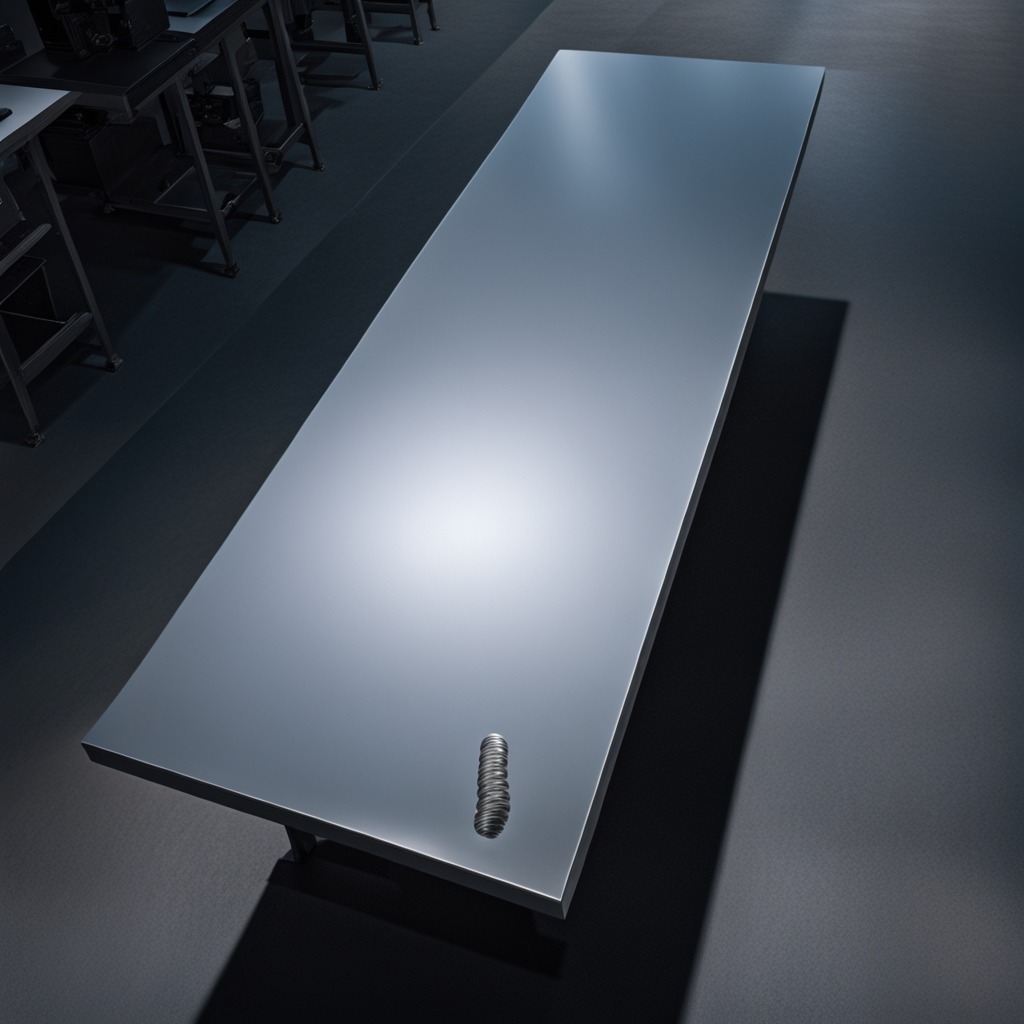
A coiled metal spring is lying on the clean empty table in the basement in the evening.